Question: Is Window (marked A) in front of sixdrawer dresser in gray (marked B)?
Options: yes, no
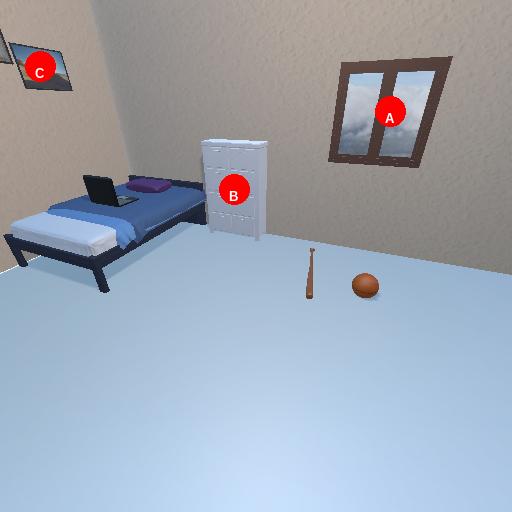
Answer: yes